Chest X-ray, AP view. Patient: 43 years old, sex M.
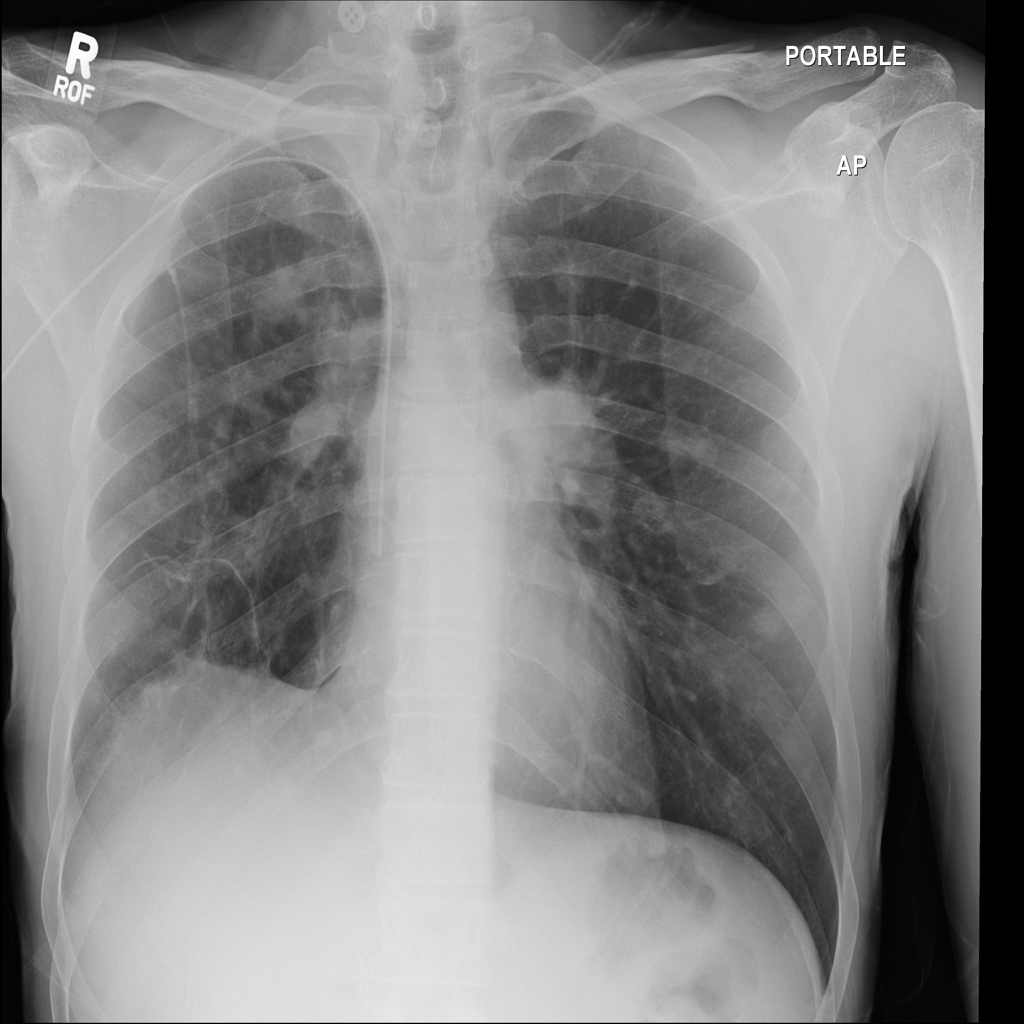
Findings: Mass